You are looking at the short-time Fourier spectrogram of a bearing's acceleration signal. Determine the bearing's health state. Answer with exactly one of: normal, inner_race, outer_race, ball.
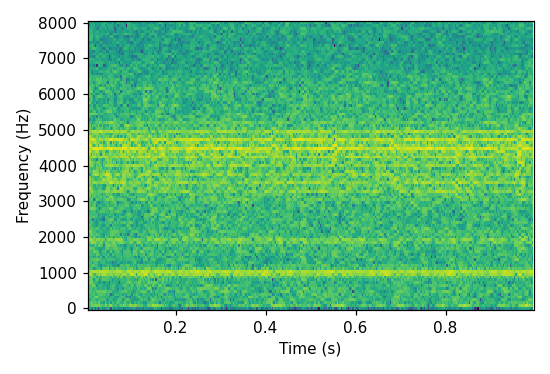
Answer: outer_race